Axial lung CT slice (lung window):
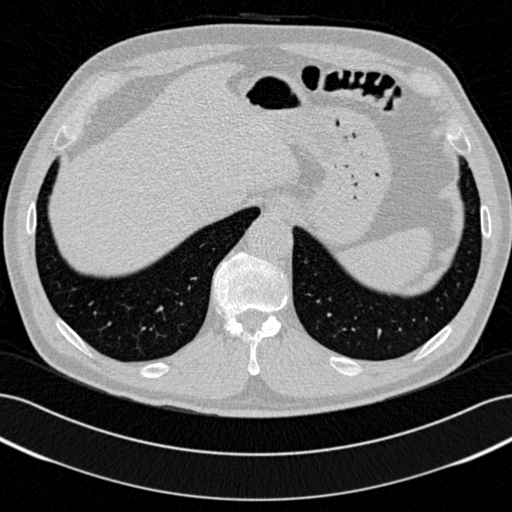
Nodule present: no